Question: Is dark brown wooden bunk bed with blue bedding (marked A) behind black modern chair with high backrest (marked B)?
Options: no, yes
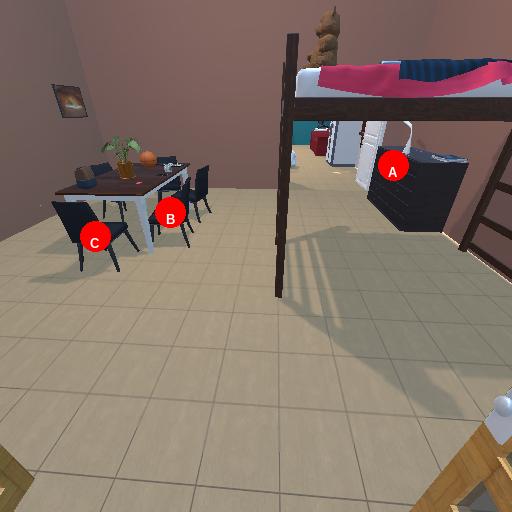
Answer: no